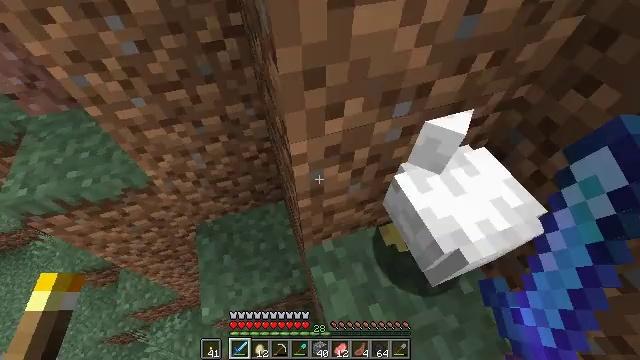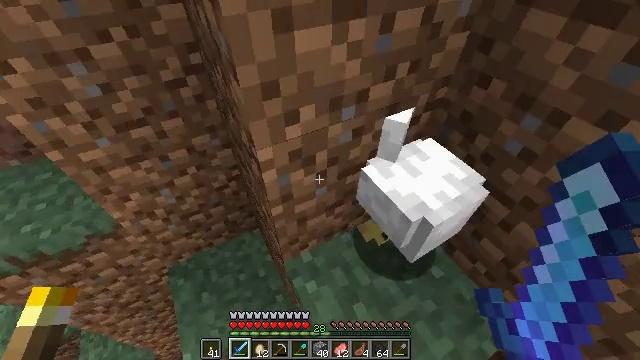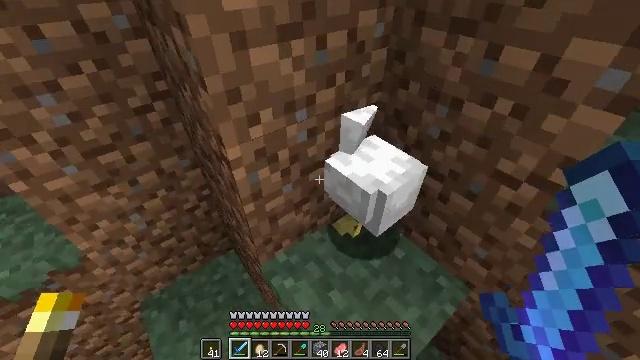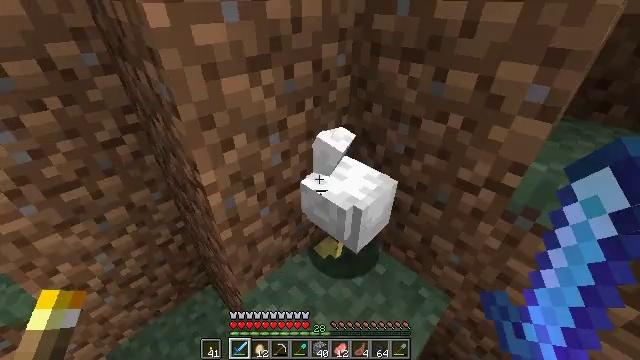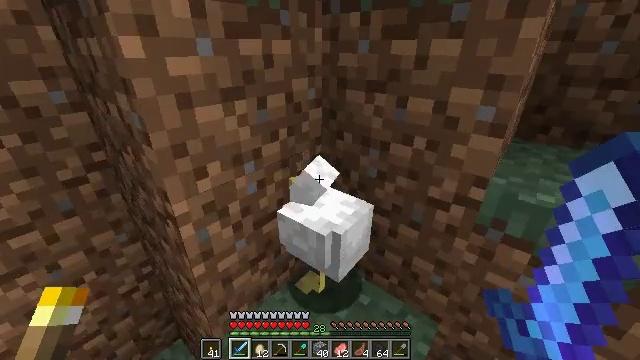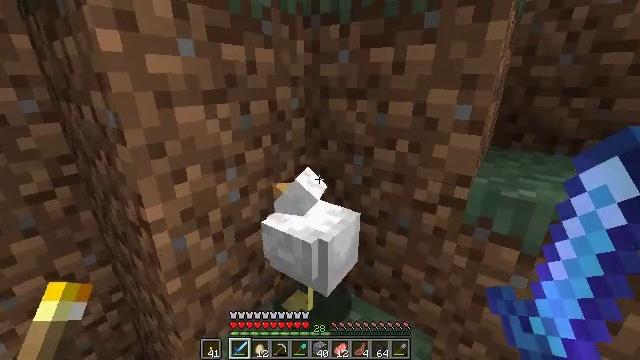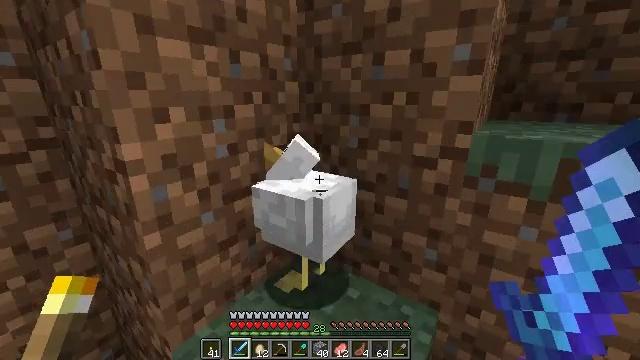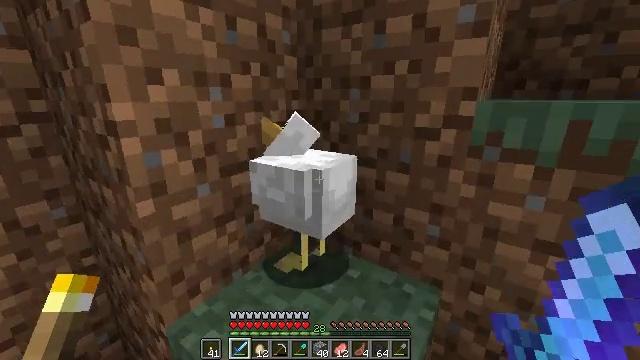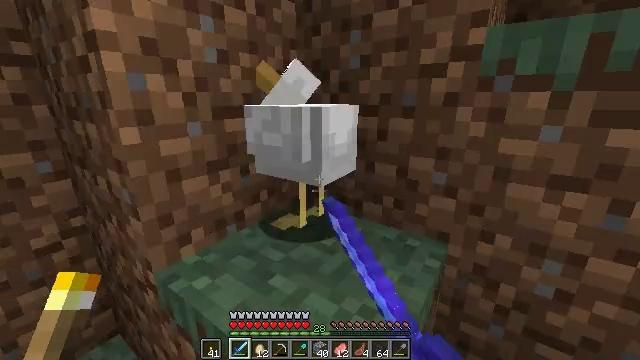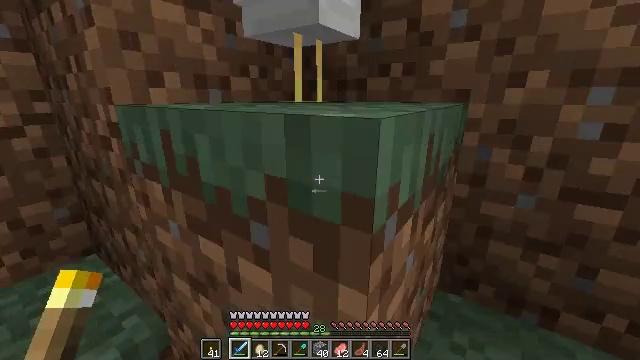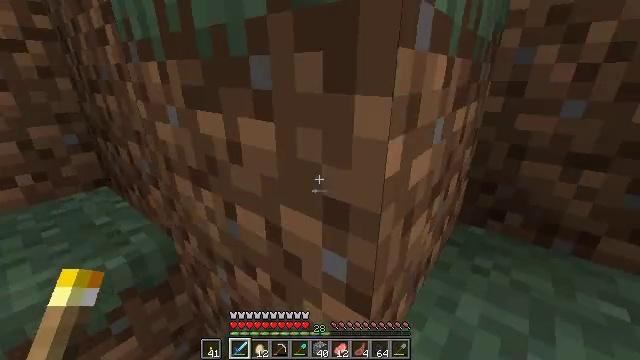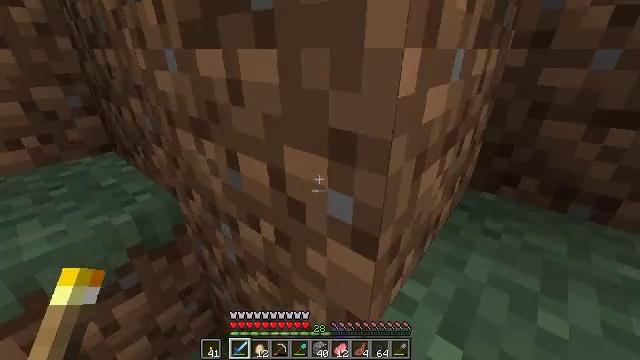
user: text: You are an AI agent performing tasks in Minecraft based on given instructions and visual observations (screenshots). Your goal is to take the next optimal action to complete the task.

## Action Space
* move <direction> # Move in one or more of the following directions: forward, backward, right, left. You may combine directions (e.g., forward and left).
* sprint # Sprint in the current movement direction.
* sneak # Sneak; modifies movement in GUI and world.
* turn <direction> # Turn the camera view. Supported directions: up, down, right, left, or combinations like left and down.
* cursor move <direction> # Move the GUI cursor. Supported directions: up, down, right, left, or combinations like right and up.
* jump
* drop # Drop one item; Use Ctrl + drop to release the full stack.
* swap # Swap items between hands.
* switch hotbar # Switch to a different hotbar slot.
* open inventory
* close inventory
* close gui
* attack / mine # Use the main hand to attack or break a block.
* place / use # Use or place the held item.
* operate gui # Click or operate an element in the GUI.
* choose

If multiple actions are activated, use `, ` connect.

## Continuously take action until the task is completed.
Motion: motion action
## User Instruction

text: Kill the chicken.
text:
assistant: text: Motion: move back, turn right and up
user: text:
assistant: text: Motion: turn right and up
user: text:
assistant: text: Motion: turn right and up
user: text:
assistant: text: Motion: turn right and up
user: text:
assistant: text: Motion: turn right and up
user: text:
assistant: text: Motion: turn right and up
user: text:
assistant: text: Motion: attack / mine
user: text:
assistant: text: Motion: attack / mine
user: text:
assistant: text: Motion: attack / mine
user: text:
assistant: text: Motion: turn left and down
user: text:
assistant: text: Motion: turn left and down
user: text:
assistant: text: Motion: no_op